Field crop: maize
Growth stage: 2
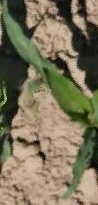
Species: maize